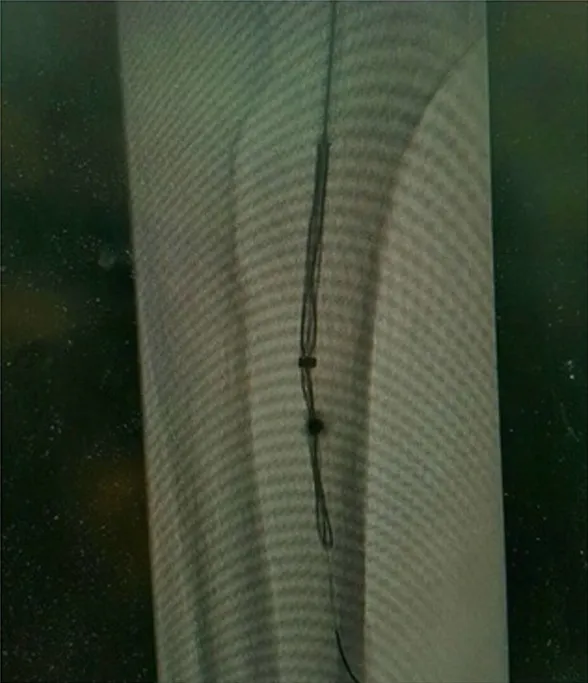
Attempting an endovascular retrieval of the closure device using a snare (Indy OTW. Vascular Retriever, 8Fr, .35 mm, 100 cm).
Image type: radiology (x_ray)